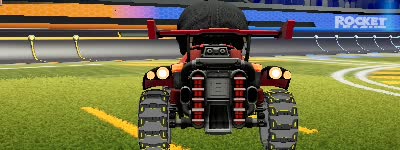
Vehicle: octane